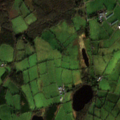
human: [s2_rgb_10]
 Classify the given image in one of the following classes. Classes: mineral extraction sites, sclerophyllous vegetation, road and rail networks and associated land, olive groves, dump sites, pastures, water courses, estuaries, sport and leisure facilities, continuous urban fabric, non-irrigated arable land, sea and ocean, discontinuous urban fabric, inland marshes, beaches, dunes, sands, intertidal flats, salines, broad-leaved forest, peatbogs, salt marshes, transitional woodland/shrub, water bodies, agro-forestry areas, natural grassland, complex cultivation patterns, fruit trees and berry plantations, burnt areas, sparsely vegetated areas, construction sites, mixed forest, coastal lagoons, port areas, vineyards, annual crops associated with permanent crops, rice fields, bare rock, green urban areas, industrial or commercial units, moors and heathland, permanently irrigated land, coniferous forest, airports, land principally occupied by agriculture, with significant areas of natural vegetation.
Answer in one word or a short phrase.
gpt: pastures, land principally occupied by agriculture, with significant areas of natural vegetation, broad-leaved forest